Question: I am trying to create a list of images. I'm getting an ajax object back with the markup in a string. Is there a way to use regular expressions in javacript to get each image? Is there another approach that is easier?
The part of the AJAX Response I want is at the bottom
'''
<script>addRow("..","..",1,"646 B","10/4/14 10:09:49 AM");</script>
<script>addRow(".DS_Store",".DS_Store",0,"6.0 kB","10/4/14 10:18:24 AM");</script>
<script>addRow("Adobe_ad_728x90.jpg","Adobe_ad_728x90.jpg",0,"27.9 kB","10/4/14 10:00:39 AM");</script>
<script>addRow("bellroy.jpg","bellroy.jpg",0,"26.1 kB","10/4/14 10:00:39 AM");</script>
<script>addRow("Hybrid_Cloud_Outgrow_anim_ad_728x90.gif","Hybrid_Cloud_Outgrow_anim_ad_728x90.gif",0,"32.9 kB","10/4/14 10:00:39 AM");</script>
'''
The full AJAX response
'''
<!DOCTYPE html>
<html i18n-values="dir:textdirection">
<head>
<meta charset="utf-8">
<script>
function addRow(name, url, isdir, size, date_modified) {
if (name == ".")
return;
var root = "" + document.location;
if (root.substr(-1) !== "/")
root += "/";
var table = document.getElementById("table");
var row = document.createElement("tr");
var file_cell = document.createElement("td");
var link = document.createElement("a");
link.className = isdir ? "icon dir" : "icon file";
if (name == "..") {
link.href = root + "..";
link.innerText = document.getElementById("parentDirText").innerText;
link.className = "icon up";
size = "";
date_modified = "";
} else {
if (isdir) {
name = name + "/";
url = url + "/";
size = "";
} else {
link.draggable = "true";
link.addEventListener("dragstart", onDragStart, false);
}
link.innerText = name;
link.href = root + url;
}
file_cell.appendChild(link);
row.appendChild(file_cell);
row.appendChild(createCell(size));
row.appendChild(createCell(date_modified));
table.appendChild(row);
}
function onDragStart(e) {
var el = e.srcElement;
var name = el.innerText.replace(":", "");
var download_url_data = "application/octet-stream:" + name + ":" + el.href;
e.dataTransfer.setData("DownloadURL", download_url_data);
e.dataTransfer.effectAllowed = "copy";
}
function createCell(text) {
var cell = document.createElement("td");
cell.setAttribute("class", "detailsColumn");
cell.innerText = text;
return cell;
}
function start(location) {
var header = document.getElementById("header");
header.innerText = header.innerText.replace("LOCATION", location);
document.getElementById("title").innerText = header.innerText;
}
function onListingParsingError() {
var box = document.getElementById("listingParsingErrorBox");
box.innerHTML = box.innerHTML.replace("LOCATION", encodeURI(document.location)
+ "?raw");
box.style.display = "block";
}
</script>
<style>
h1 {
border-bottom: 1px solid #c0c0c0;
margin-bottom: 10px;
padding-bottom: 10px;
white-space: nowrap;
}
table {
border-collapse: collapse;
}
tr.header {
font-weight: bold;
}
td.detailsColumn {
-webkit-padding-start: 2em;
text-align: end;
white-space: nowrap;
}
a.icon {
-webkit-padding-start: 1.5em;
text-decoration: none;
}
a.icon:hover {
text-decoration: underline;
}
a.file {
background : url("data:image/png;base64,iVBORw0KGgoAAAANSUhEUgAAABAAAAAQCAIAAACQkWg2AAAABnRSTlMAAAAAAABupgeRAAABHUlEQVR42o2RMW7DIBiF3498iHRJD5JKHurL+CRVBp+i2T16tTynF2gO0KSb5ZrBBl4HHDBuK/WXACH4eO9/CAAAbdvijzLGNE1TVZXfZuHg6XCAQESAZXbOKaXO57eiKG6ft9PrKQIkCQqFoIiQFBGlFIB5nvM8t9aOX2Nd18oDzjnPgCDpn/BH4zh2XZdlWVmWiUK4IgCBoFMUz9eP6zRN75cLgEQhcmTQIbl72O0f9865qLAAsURAAgKBJKEtgLXWvyjLuFsThCSstb8rBCaAQhDYWgIZ7myM+TUBjDHrHlZcbMYYk34cN0YSLcgS+wL0fe9TXDMbY33fR2AYBvyQ8L0Gk8MwREBrTfKe4TpTzwhArXWi8HI84h/1DfwI5mhxJamFAAAAAElFTkSuQmCC ") left top no-repeat;
}
a.dir {
background : url("data:image/png;base64,iVBORw0KGgoAAAANSUhEUgAAABAAAAAQCAYAAAAf8/9hAAAAGXRFWHRTb2Z0d2FyZQBBZG9iZSBJbWFnZVJlYWR5ccllPAAAAd5JREFUeNqMU79rFUEQ/vbuodFEEkzAImBpkUabFP4ldpaJhZXYm/RiZWsv/hkWFglBUyTIgyAIIfgIRjHv3r39MePM7N3LcbxAFvZ2b2bn22/mm3XMjF+HL3YW7q28YSIw8mBKoBihhhgCsoORot9d3/ywg3YowMXwNde/PzGnk2vn6PitrT+/PGeNaecg4+qNY3D43vy16A5wDDd4Aqg/ngmrjl/GoN0U5V1QquHQG3q+TPDVhVwyBffcmQGJmSVfyZk7R3SngI4JKfwDJ2+05zIg8gbiereTZRHhJ5KCMOwDFLjhoBTn2g0ghagfKeIYJDPFyibJVBtTREwq60SpYvh5++PpwatHsxSm9QRLSQpEVSd7/TYJUb49TX7gztpjjEffnoVw66+Ytovs14Yp7HaKmUXeX9rKUoMoLNW3srqI5fWn8JejrVkK0QcrkFLOgS39yoKUQe292WJ1guUHG8K2o8K00oO1BTvXoW4yasclUTgZYJY9aFNfAThX5CZRmczAV52oAPoupHhWRIUUAOoyUIlYVaAa/VbLbyiZUiyFbjQFNwiZQSGl4IDy9sO5Wrty0QLKhdZPxmgGcDo8ejn+c/6eiK9poz15Kw7Dr/vN/z6W7q++091/AQYA5mZ8GYJ9K0AAAAAASUVORK5CYII= ") left top no-repeat;
}
a.up {
background : url("data:image/png;base64,iVBORw0KGgoAAAANSUhEUgAAABAAAAAQCAYAAAAf8/9hAAAAGXRFWHRTb2Z0d2FyZQBBZG9iZSBJbWFnZVJlYWR5ccllPAAAAmlJREFUeNpsU0toU0EUPfPysx/tTxuDH9SCWhUDooIbd7oRUUTMouqi2iIoCO6lceHWhegy4EJFinWjrlQUpVm0IIoFpVDEIthm0dpikpf3ZuZ6Z94nrXhhMjM3c8895977BBHB2PznK8WPtDgyWH5q77cPH8PpdXuhpQT4ifR9u5sfJb1bmw6VivahATDrxcRZ2njfoaMv+2j7mLDn93MPiNRMvGbL18L9IpF8h9/TN+EYkMffSiOXJ5+hkD+PdqcLpICWHOHc2CC+LEyA/K+cKQMnlQHJX8wqYG3MAJy88Wa4OLDvEqAEOpJd0LxHIMdHBziowSwVlF8D6QaicK01krw/JynwcKoEwZczewroTvZirlKJs5CqQ5CG8pb57FnJUA0LYCXMX5fibd+p8LWDDemcPZbzQyjvH+Ki1TlIciElA7ghwLKV4kRZstt2sANWRjYTAGzuP2hXZFpJ/GsxgGJ0ox1aoFWsDXyyxqCs26+ydmagFN/rRjymJ1898bzGzmQE0HCZpmk5A0RFIv8Pn0WYPsiu6t/Rsj6PauVTwffTSzGAGZhUG2F06hEc9ibS7OPMNp6ErYFlKavo7MkhmTqCxZ/jwzGA9Hx82H2BZSw1NTN9Gx8ycHkajU/7M+jInsDC7DiaEmo1bNl1AMr9ASFgqVu9MCTIzoGUimXVAnnaN0PdBBDCCYbEtMk6wkpQwIG0sn0PQIUF4GsTwLSIFKNqF6DVrQq+IWVrQDxAYQC/1SsYOI4pOxKZrfifiUSbDUisif7XlpGIPufXd/uvdvZm760M0no1FZcnrzUdjw7au3vu/BVgAFLXeuTxhTXVAAAAAElFTkSuQmCC ") left top no-repeat;
}
html[dir=rtl] a {
background-position-x: right;
}
#listingParsingErrorBox {
border: 1px solid black;
background: #fae691;
padding: 10px;
display: none;
}
</style>
<title id="title"></title>
</head>
<body>
<div id="listingParsingErrorBox" i18n-values=".innerHTML:listingParsingErrorBoxText"></div>
<span id="parentDirText" style="display:none" i18n-content="parentDirText"></span>
<h1 id="header" i18n-content="header"></h1>
<table id="table">
<tr class="header">
<td i18n-content="headerName"></td>
<td class="detailsColumn" i18n-content="headerSize"></td>
<td class="detailsColumn" i18n-content="headerDateModified"></td>
</tr>
</table>
</body>
</html>
<script>var templateData = {"header":"Index of LOCATION","headerDateModified":"Date Modified","headerName":"Name","headerSize":"Size","listingParsingErrorBoxText":"Oh, no! This server is sending data Google Chrome can't understand. Please <a href="http://code.google.com/p/chromium/issues/entry">report a bug</a>, and include the <a href="LOCATION">raw listing</a>.","parentDirText":"[parent directory]","textdirection":"ltr"};</script><script>// Copyright (c) 2010 The Chromium Authors. All rights reserved.
// Use of this source code is governed by a BSD-style license that can be
// found in the LICENSE file.
/**
* NOTE: The use of this file is deprecated. Use i18n_template2.js instead.
*
* @fileoverview This is a simple template engine inspired by JsTemplates
* optimized for i18n.
*
* It currently supports two handlers:
*
* * i18n-content which sets the textContent of the element
*
* <span i18n-content="myContent"></span>
* i18nTemplate.process(element, {'myContent': 'Content'});
*
* * i18n-values is a list of attribute-value or property-value pairs.
* Properties are prefixed with a '.' and can contain nested properties.
*
* <span i18n-values="title:myTitle;.style.fontSize:fontSize"></span>
* i18nTemplate.process(element, {
* 'myTitle': 'Title',
* 'fontSize': '13px'
* });
*/
var i18nTemplate = (function() {
/**
* This provides the handlers for the templating engine. The key is used as
* the attribute name and the value is the function that gets called for every
* single node that has this attribute.
* @type {Object}
*/
var handlers = {
/**
* This handler sets the textContent of the element.
*/
'i18n-content': function(element, attributeValue, obj) {
element.textContent = obj[attributeValue];
},
/**
* This handler adds options to a select element.
*/
'i18n-options': function(element, attributeValue, obj) {
var options = obj[attributeValue];
options.forEach(function(values) {
var option = typeof values == 'string' ? new Option(values) :
new Option(values[1], values[0]);
element.appendChild(option);
});
},
/**
* This is used to set HTML attributes and DOM properties,. The syntax is:
* attributename:key;
* .domProperty:key;
* .nested.dom.property:key
*/
'i18n-values': function(element, attributeValue, obj) {
var parts = attributeValue.replace(/\s/g, '').split(/;/);
for (var j = 0; j < parts.length; j++) {
var a = parts[j].match(/^([^:]+):(.+)$/);
if (a) {
var propName = a[1];
var propExpr = a[2];
// Ignore missing properties
if (propExpr in obj) {
var value = obj[propExpr];
if (propName.charAt(0) == '.') {
var path = propName.slice(1).split('.');
var object = element;
while (object && path.length > 1) {
object = object[path.shift()];
}
if (object) {
object[path] = value;
// In case we set innerHTML (ignoring others) we need to
// recursively check the content
if (path == 'innerHTML') {
process(element, obj);
}
}
} else {
element.setAttribute(propName, value);
}
} else {
console.warn('i18n-values: Missing value for "' + propExpr + '"');
}
}
}
}
};
var attributeNames = [];
for (var key in handlers) {
attributeNames.push(key);
}
var selector = '[' + attributeNames.join('],[') + ']';
/**
* Processes a DOM tree with the {@code obj} map.
*/
function process(node, obj) {
var elements = node.querySelectorAll(selector);
for (var element, i = 0; element = elements[i]; i++) {
for (var j = 0; j < attributeNames.length; j++) {
var name = attributeNames[j];
var att = element.getAttribute(name);
if (att != null) {
handlers<URL>;
}
}
}
}
return {
process: process
};
})();
</script><script>// Copyright (c) 2010 The Chromium Authors. All rights reserved.
// Use of this source code is governed by a BSD-style license that can be
// found in the LICENSE file.
// Invoke the template engine previously loaded from i18n_template.js
i18nTemplate.process(document, templateData);
</script><script>start("/Users/jgs/Projects/Banner-by-Bernmeister/728x90_ads/");</script>
<script>addRow("..","..",1,"646 B","10/4/14 10:09:49 AM");</script>
<script>addRow(".DS_Store",".DS_Store",0,"6.0 kB","10/4/14 10:18:24 AM");</script>
<script>addRow("Adobe_ad_728x90.jpg","Adobe_ad_728x90.jpg",0,"27.9 kB","10/4/14 10:00:39 AM");</script>
<script>addRow("bellroy.jpg","bellroy.jpg",0,"26.1 kB","10/4/14 10:00:39 AM");</script>
<script>addRow("Hybrid_Cloud_Outgrow_anim_ad_728x90.gif","Hybrid_Cloud_Outgrow_anim_ad_728x90.gif",0,"32.9 kB","10/4/14 10:00:39 AM");</script>
<script>addRow("two-factor-solution.png","two-factor-solution.png",0,"48.4 kB","10/4/14 10:00:39 AM");</script>
'''
I also tried converting the string to html using '$(ajaxData)'

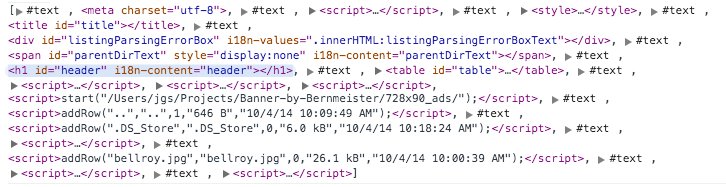
Answer: You can simply leverage the HTML parsing capabilities of the browser. Your code sample is too long and I did not read it, but here's what can be done.
'''
var someHtml = '<ul><li><img src="test.jpg"></li></ul>',
dom = parseHtml(someHtml),
images = dom.querySelectorAll('img');
//log the src attribute of every image
[].forEach.call(images, function (img) {
console.log(img.src);
});
//Returns a document fragment which contains the parsed nodes
function parseHtml(html) {
var parserEl = document.createElement('div'),
frag = document.createDocumentFragment();
parserEl.innerHTML = html;
[].forEach.call(parserEl.childNodes, function (node) {
frag.appendChild(node);
});
return frag;
}
'''